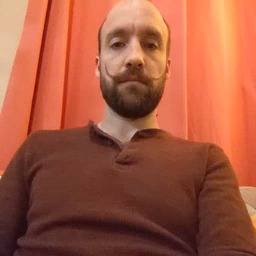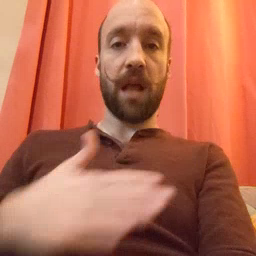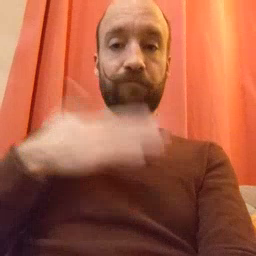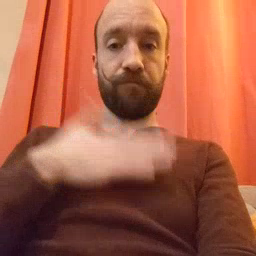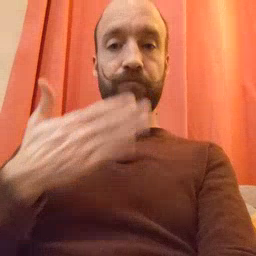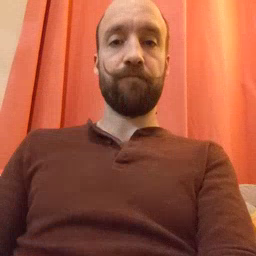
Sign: happy